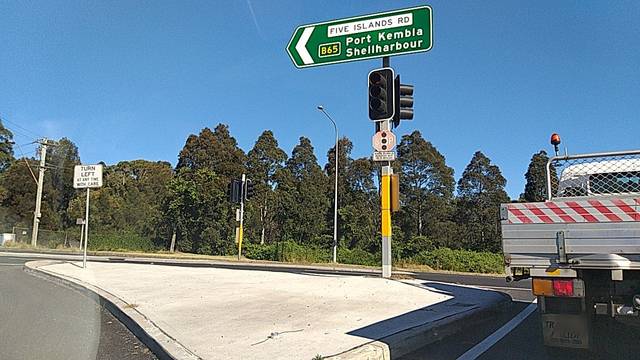
Region: Australia
Coordinates: -34.473, 150.887